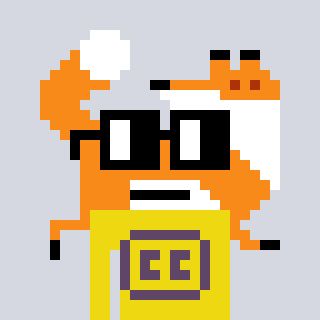
a pixel art character with square black glasses, a fox-shaped head and a yellow-colored body on a cool background